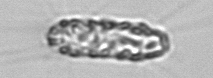
Label: Corethron_hystrix